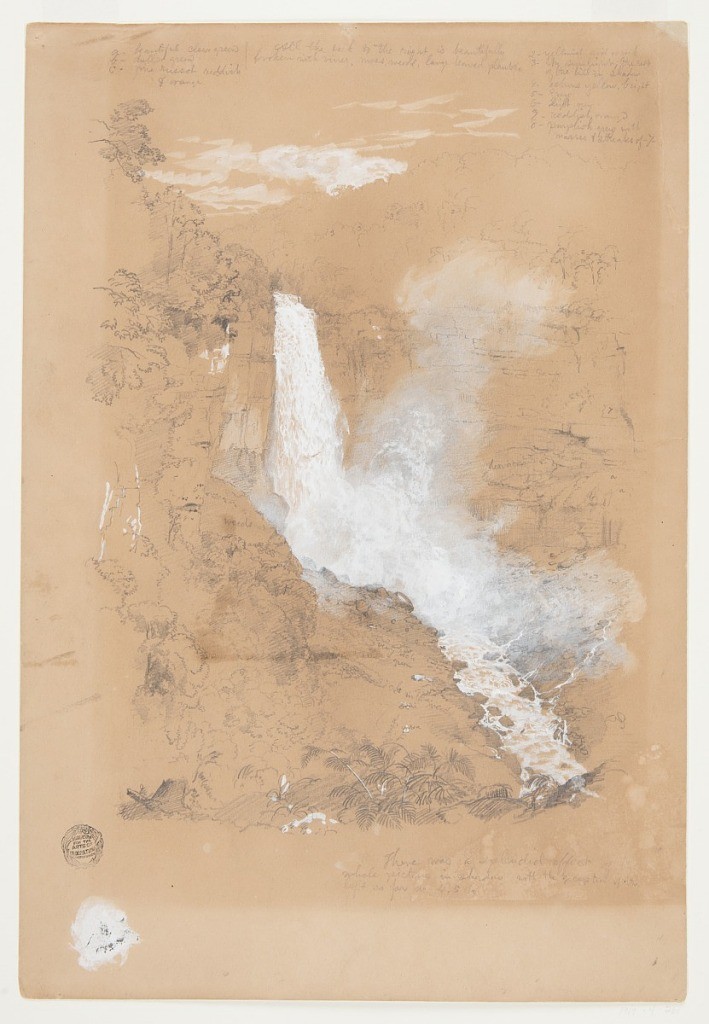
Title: Tequendama Falls near Bogotá, Colombia
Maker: Frederic Edwin Church, American, 1826–1900
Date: June 20-30, 1853
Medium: Graphite, white gouache, and oxidizing white gouache on tan wove paper
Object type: Drawing
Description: Landscape sketch showing a view of Tequendama Falls near Bogotá, Colombia. In the immediate foreground, a tree stump, ferns, and other vegetation are visible along the lower margin, while beyond them at left, a sheer, rocky cliffside is strewn with bushy foliage. Prominently situated in the middle distance at center, the Falls of Tequendama pour immense quantities of water over their edge, which then kick up a billowing plume of mist that drifts up and to the right. The foaming waters of the Bogotá River cascade over a rocky riverbed as they move towards the foreground at lower right. Beside the Falls, in the middle distance at center right, the rugged, vertical cliff that helped created the falls extends out of view to the right. Dense jungle is visible atop the cliff rim, while a heavily wooded hill is included in the background beneath hazy clouds. Clouds, water, and mist rendered in white gouache.